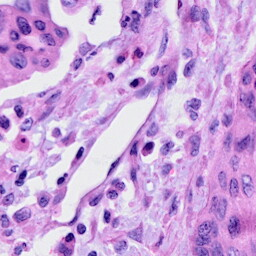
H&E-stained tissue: Cervix